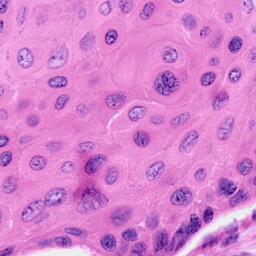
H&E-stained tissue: Cervix